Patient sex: M
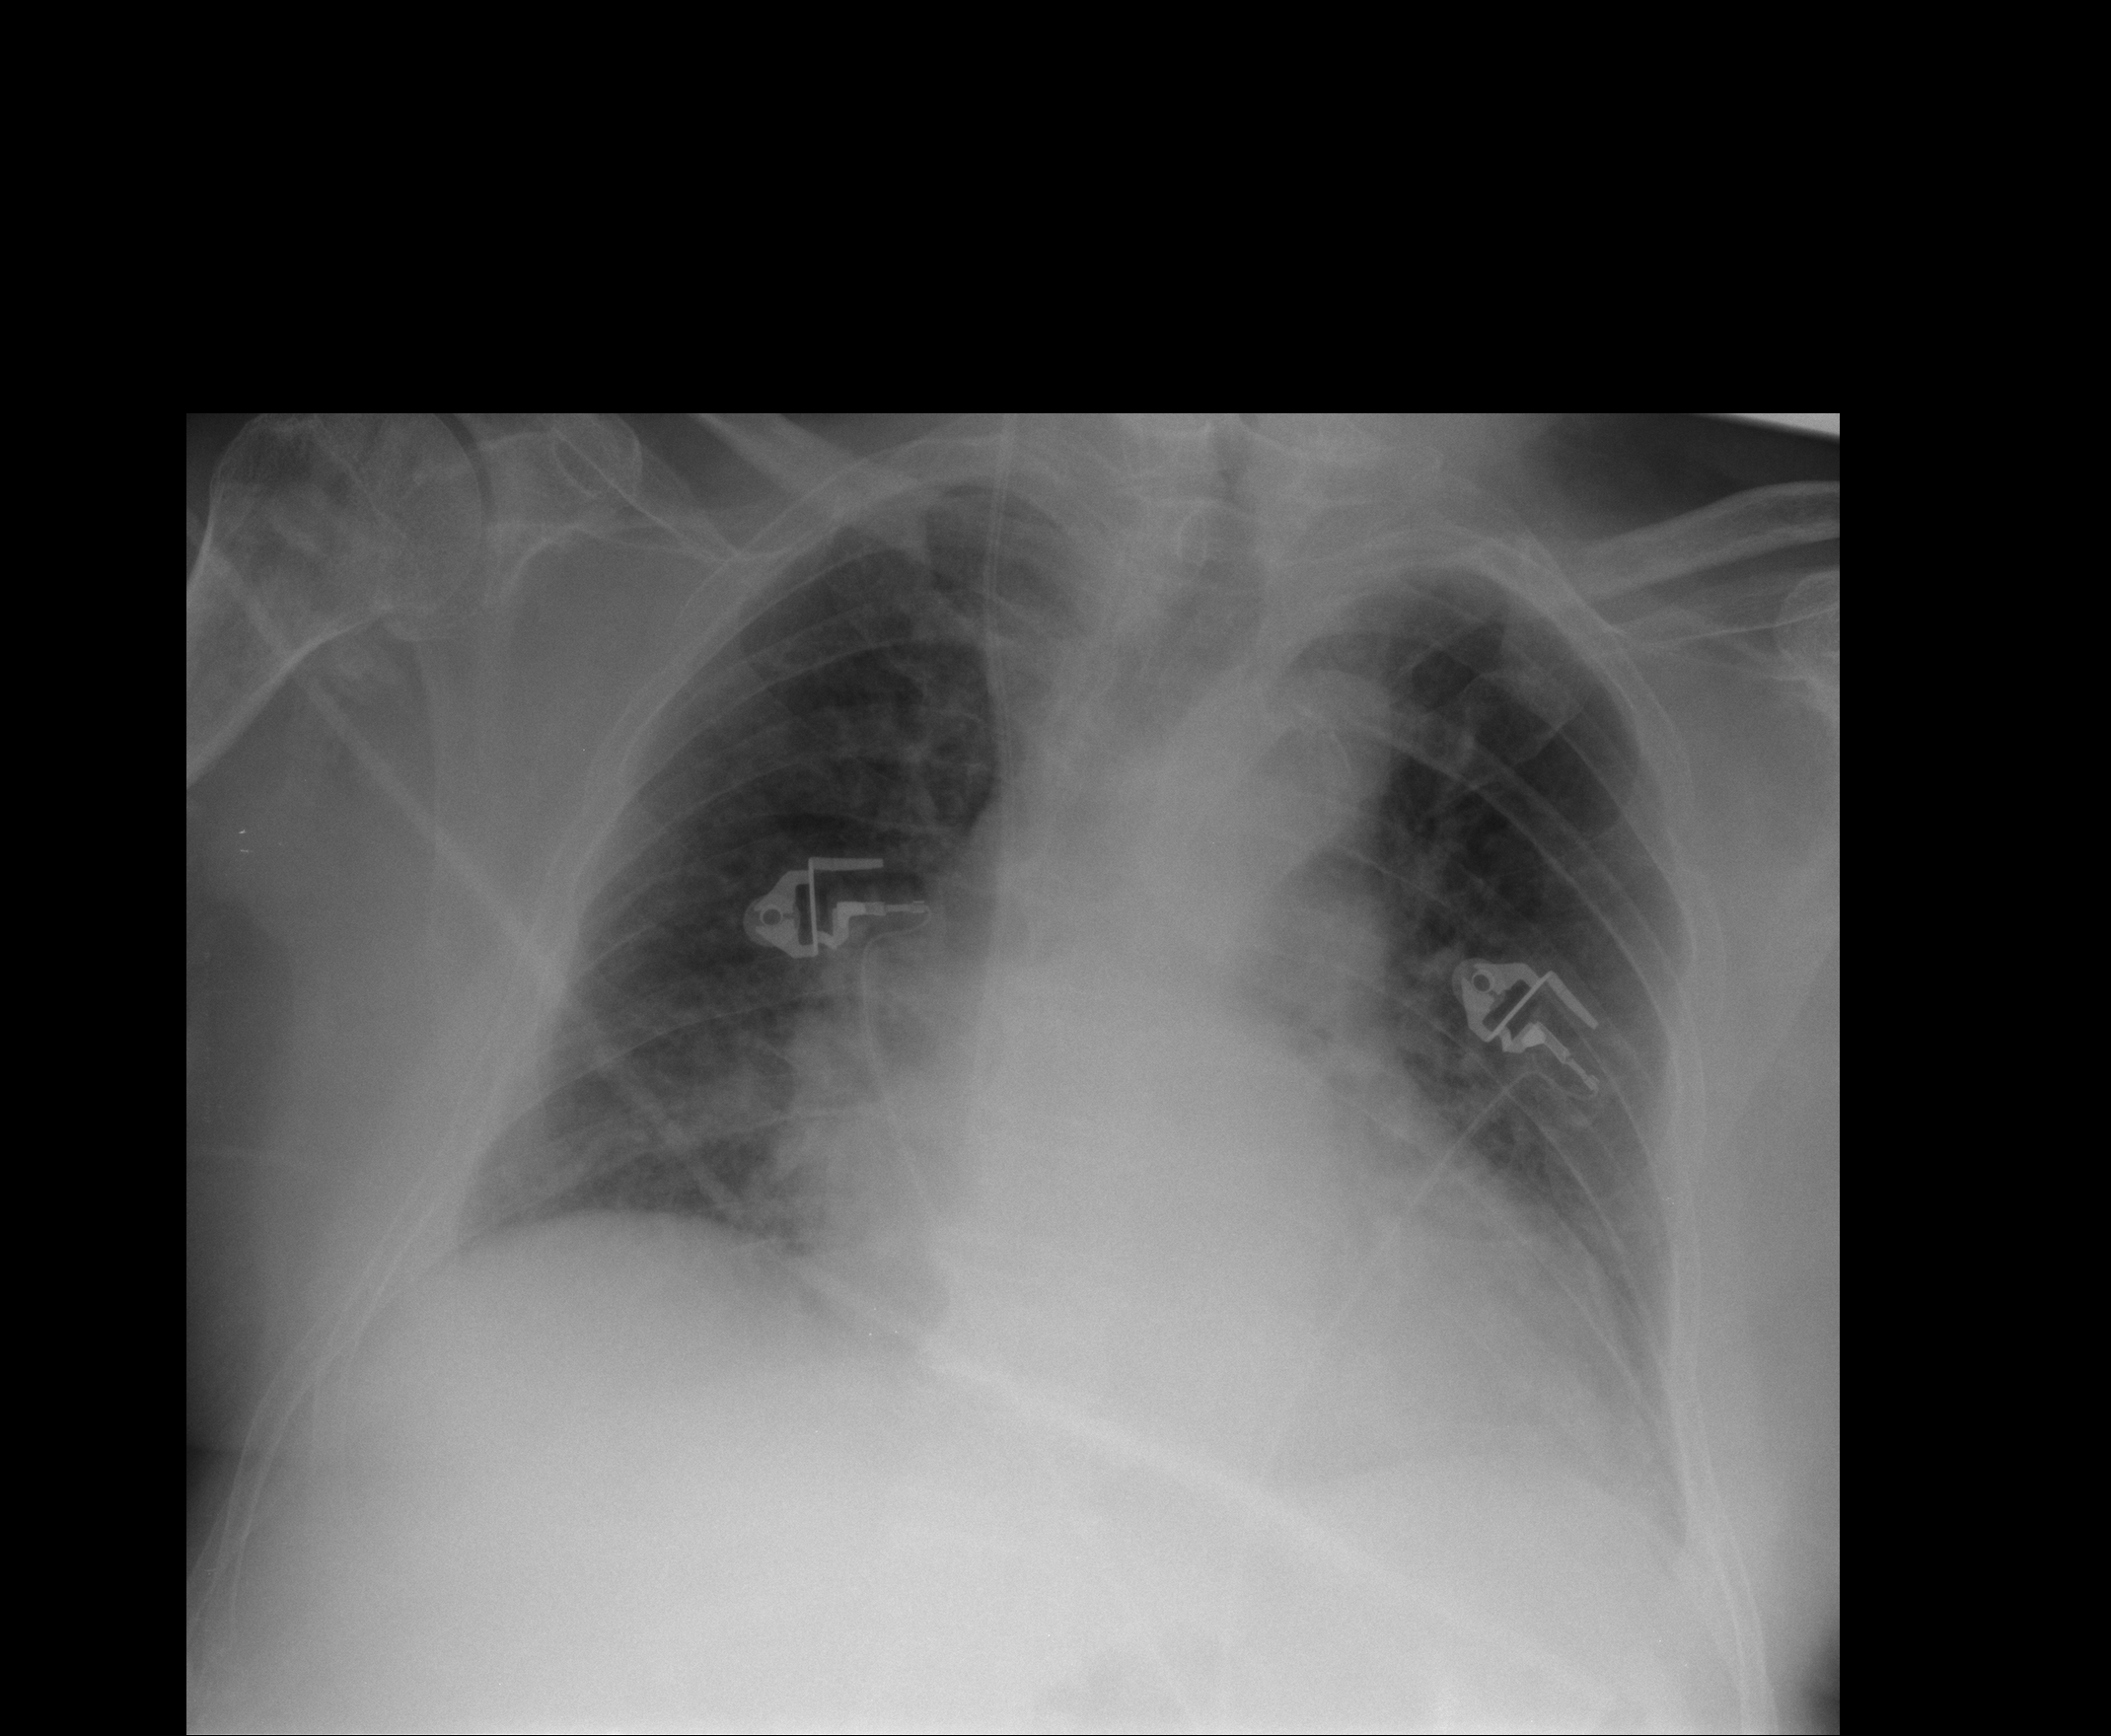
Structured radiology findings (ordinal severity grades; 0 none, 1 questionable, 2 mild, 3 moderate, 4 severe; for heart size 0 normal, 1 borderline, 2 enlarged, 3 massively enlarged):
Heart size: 2
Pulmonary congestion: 1
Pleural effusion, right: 1
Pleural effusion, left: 1
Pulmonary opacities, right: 0
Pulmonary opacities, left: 0
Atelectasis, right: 2
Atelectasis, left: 2